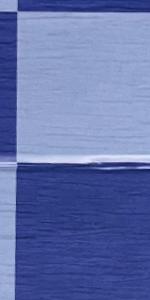
Label: Empty